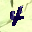
Label: 4